Field crop: tomato
Growth stage: 1
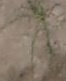
Species: cyperus